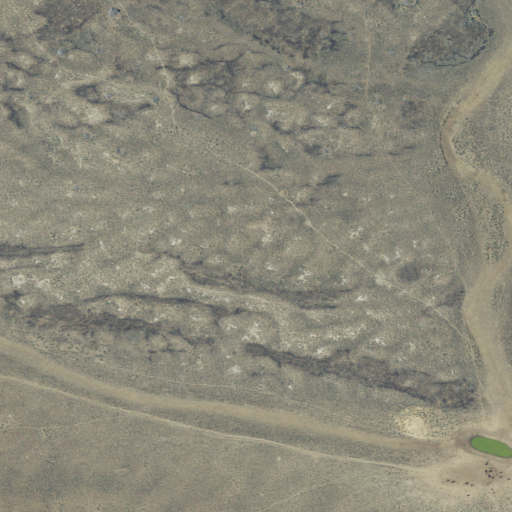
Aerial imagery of valley in Oregon named Scotts Canyon containing only shrub